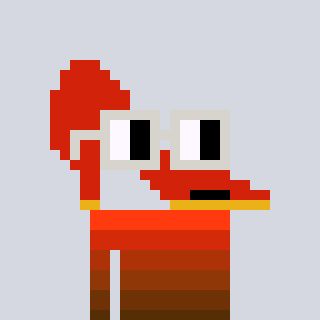
a pixel art character with square light gray glasses, a highheel-shaped head and a purple-colored body on a cool background